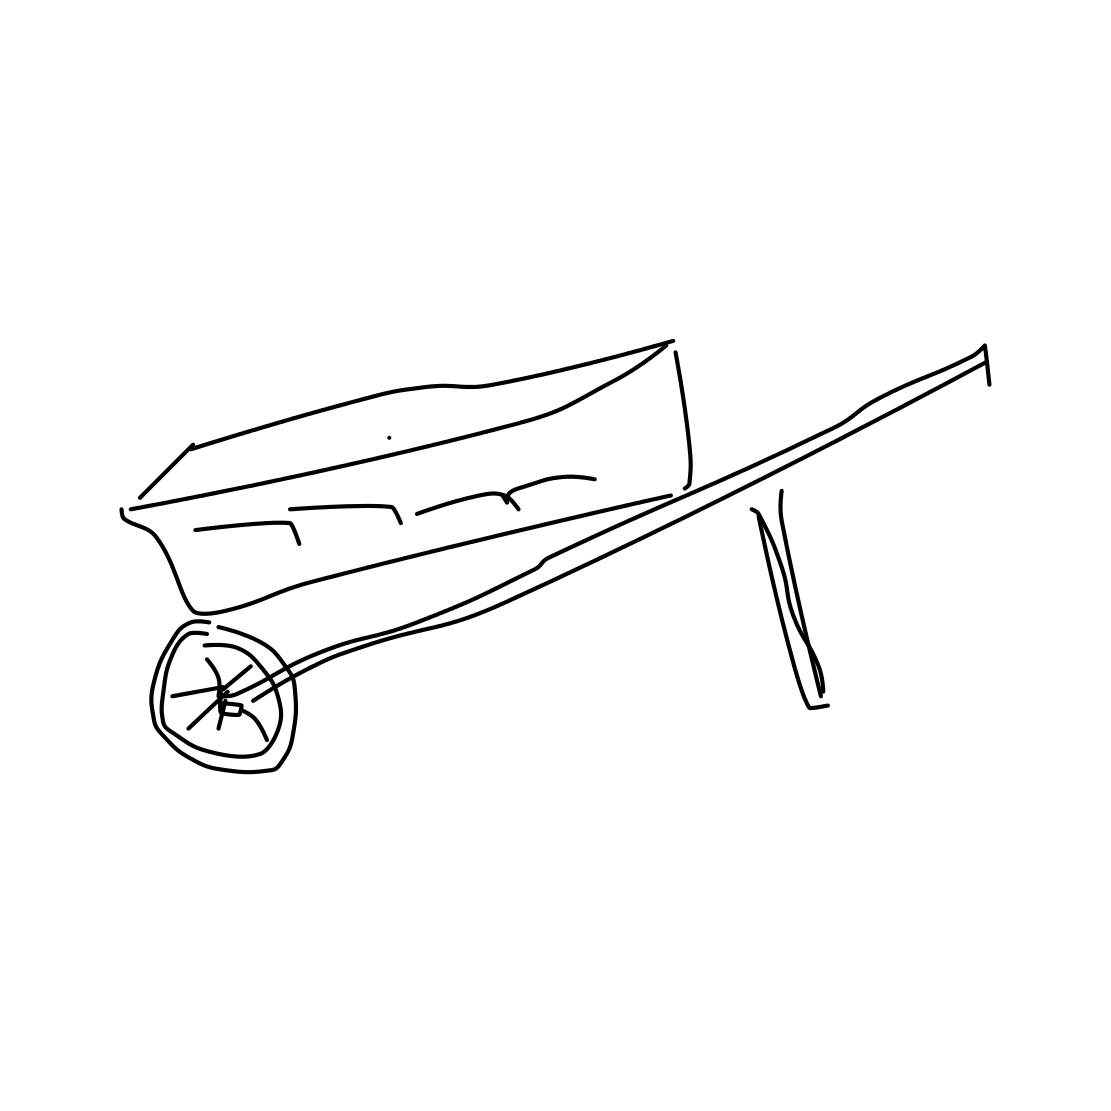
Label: wheelbarrow